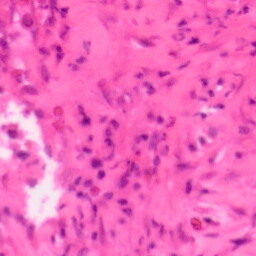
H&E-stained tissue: Colon